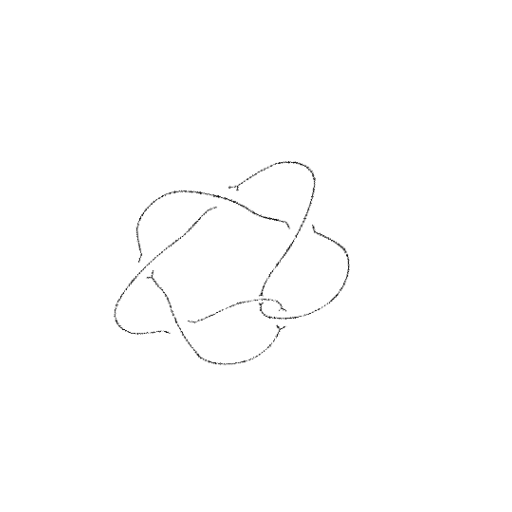
Crossing number: 6